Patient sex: M
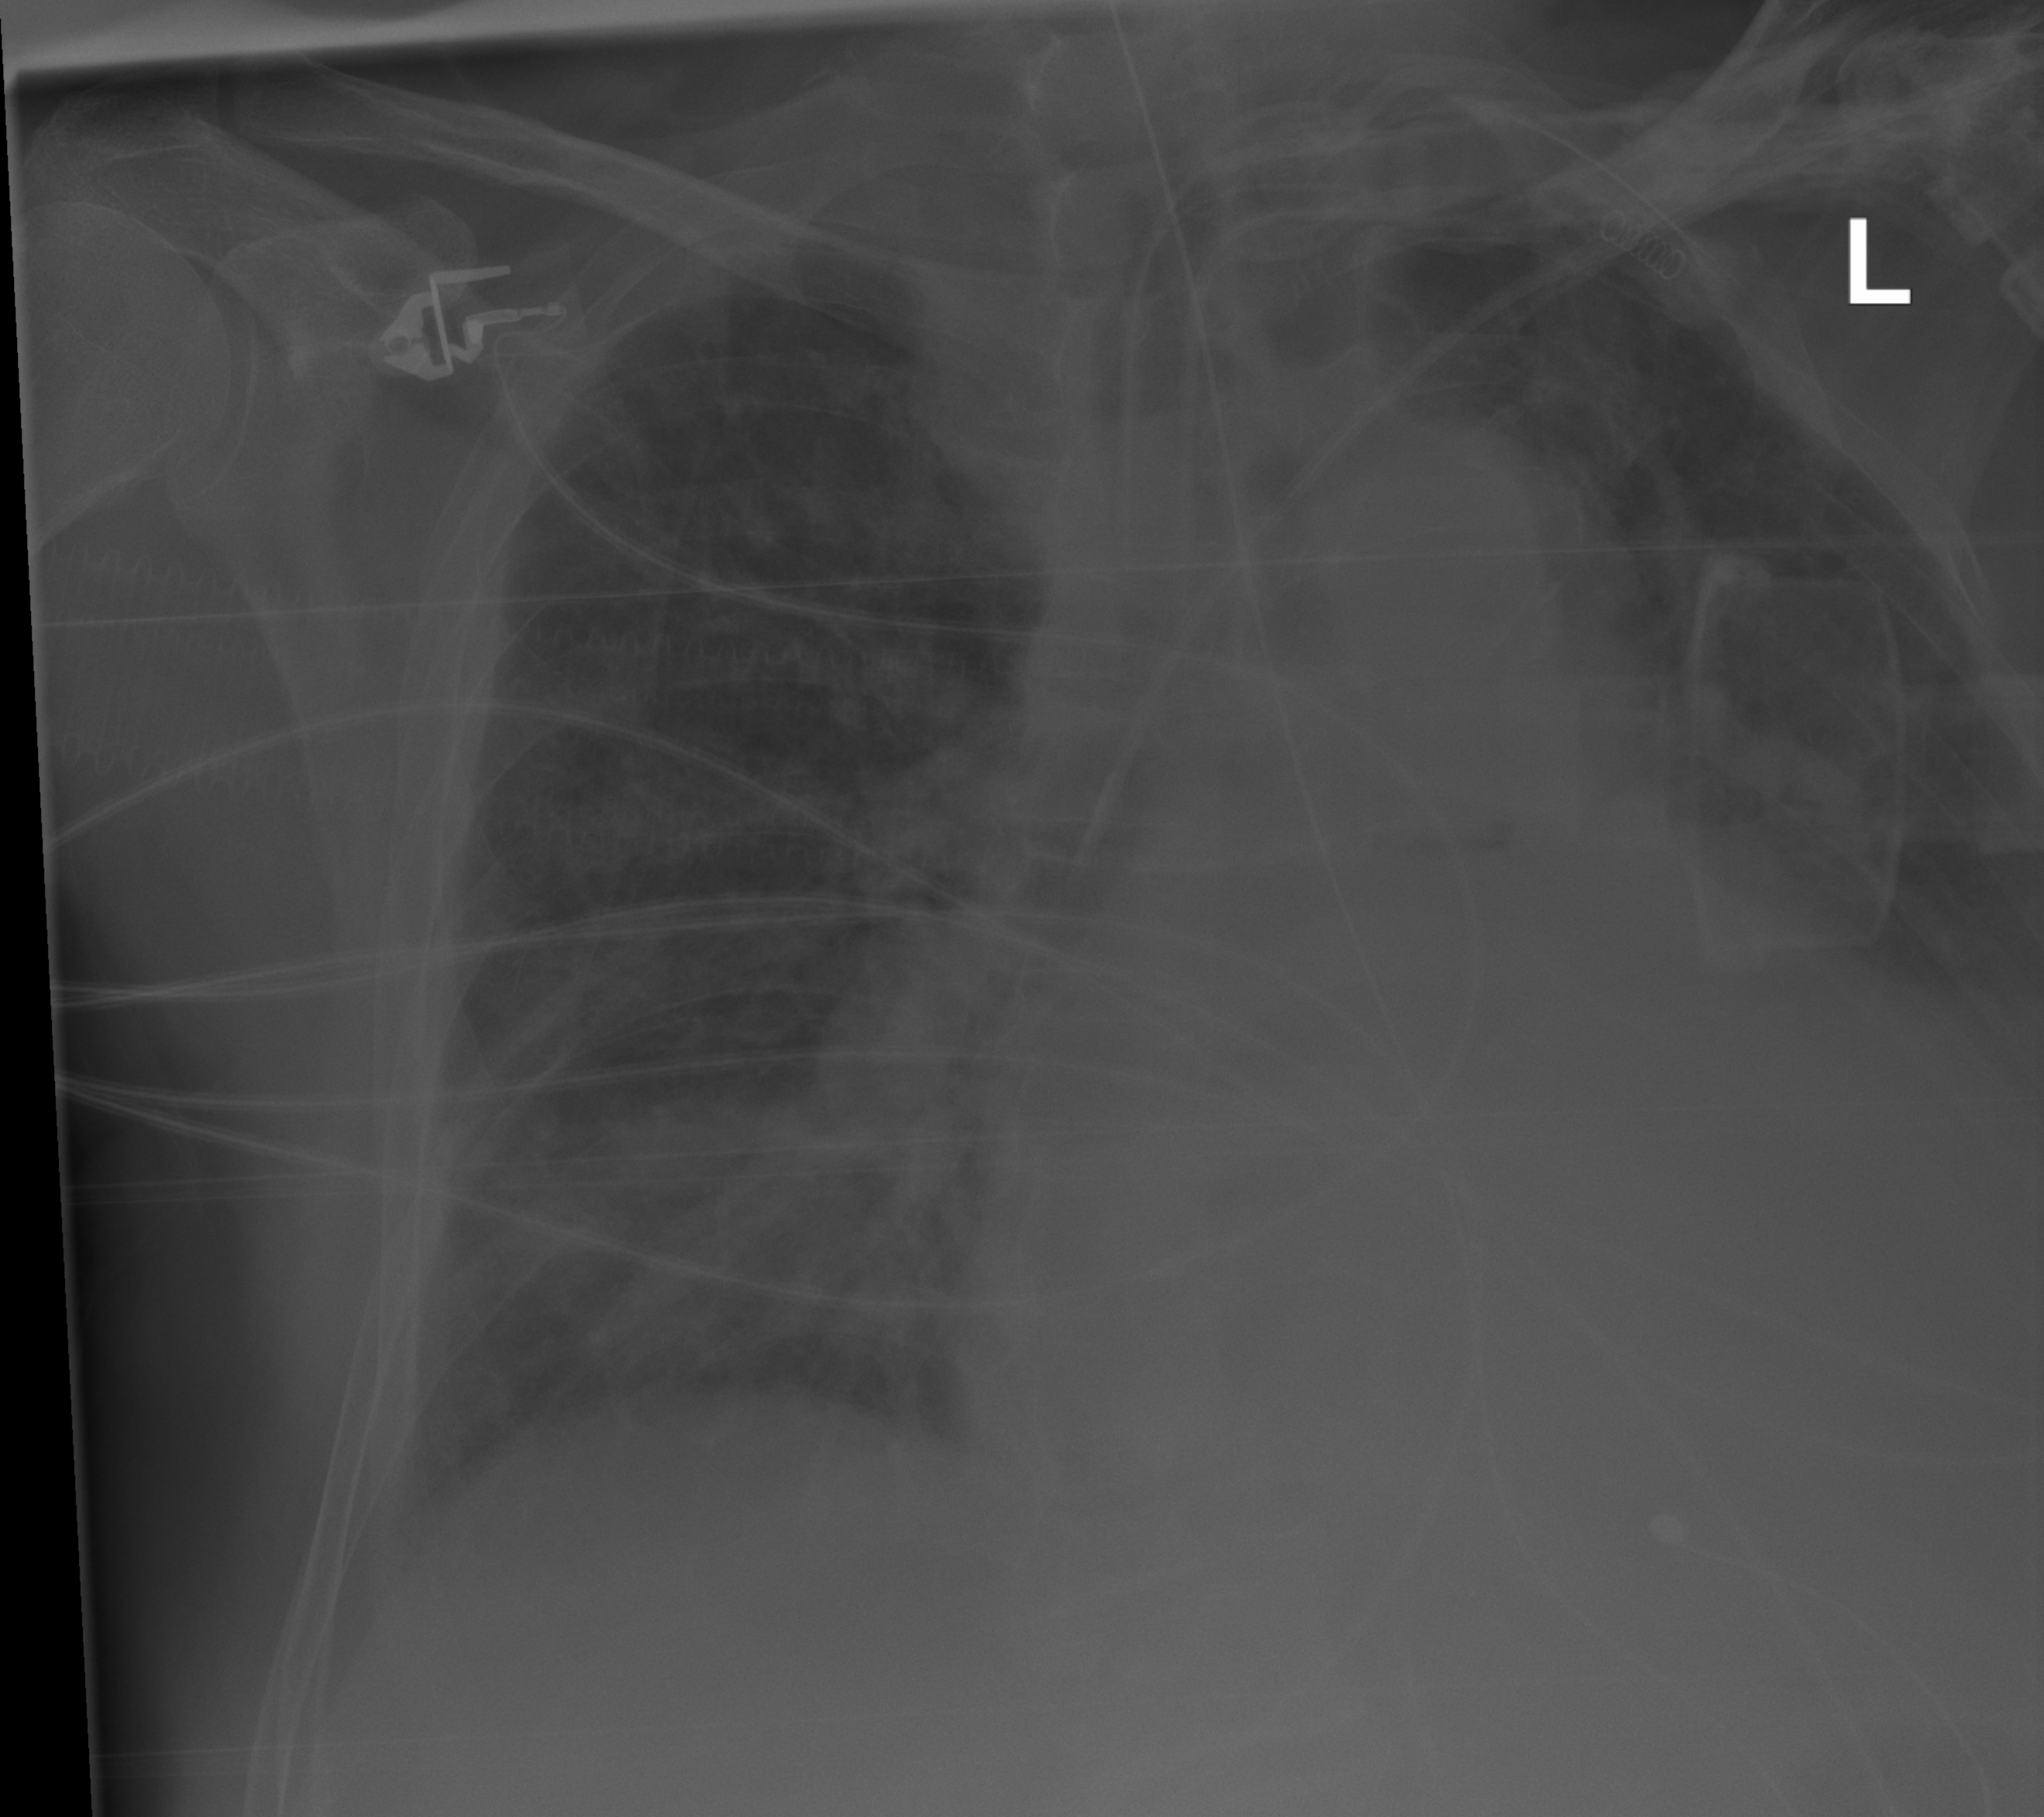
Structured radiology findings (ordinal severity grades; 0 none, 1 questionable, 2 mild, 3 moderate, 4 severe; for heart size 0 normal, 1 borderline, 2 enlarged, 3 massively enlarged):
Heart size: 3
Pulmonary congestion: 2
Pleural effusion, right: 2
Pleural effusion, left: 2
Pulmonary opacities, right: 1
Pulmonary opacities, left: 1
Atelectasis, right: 2
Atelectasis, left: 2